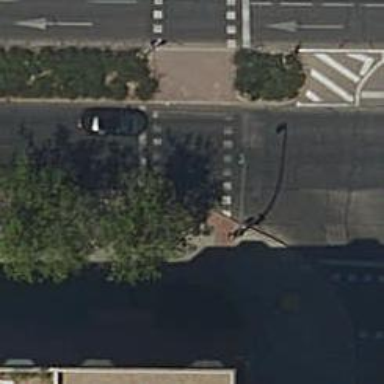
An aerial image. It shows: Uncontrolled crossing on the road.